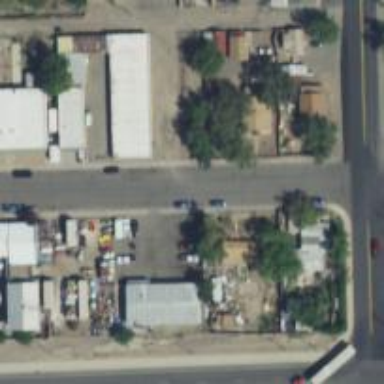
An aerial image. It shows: Alleyway designated as service road.